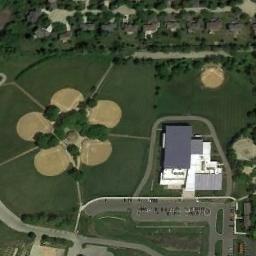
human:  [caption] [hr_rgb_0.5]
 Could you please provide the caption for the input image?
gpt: There are six baseball diamonds in the grass surrounded by the trees and houses .

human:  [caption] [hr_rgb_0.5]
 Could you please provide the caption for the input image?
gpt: There are five baseball diamonds field in a circle next to a parking lot with lots of cars and a circular baseball diamond between many buildings .

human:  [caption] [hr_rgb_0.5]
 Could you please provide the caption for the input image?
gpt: There is a white house on the edge of the baseball field .

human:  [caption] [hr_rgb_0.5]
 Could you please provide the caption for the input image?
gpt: Five baseball diamonds form the shape of a flower .

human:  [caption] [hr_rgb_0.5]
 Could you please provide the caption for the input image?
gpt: Some baseball diamonds of different sizes next to a parking lot and some buildings beside .